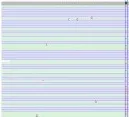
High magnification) and BRAF V600E gene mutation assessed by next-generation sequencing.
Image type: chart (chart)